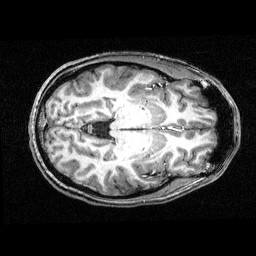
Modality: T1w
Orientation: axial